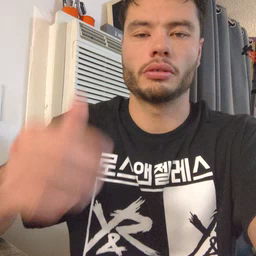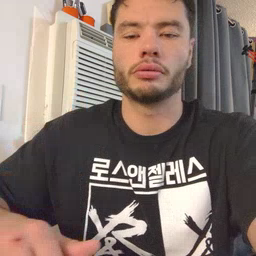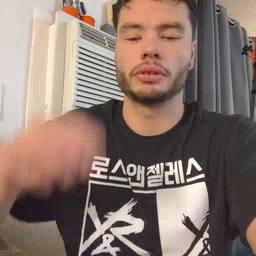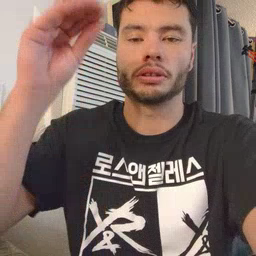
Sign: sun